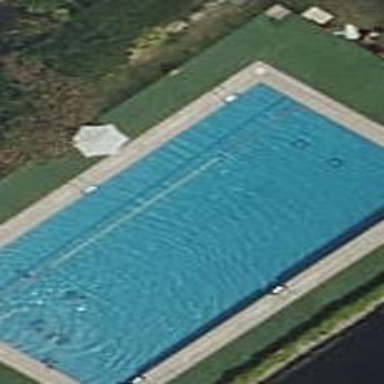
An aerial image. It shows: Swimming pool located in leisure land.